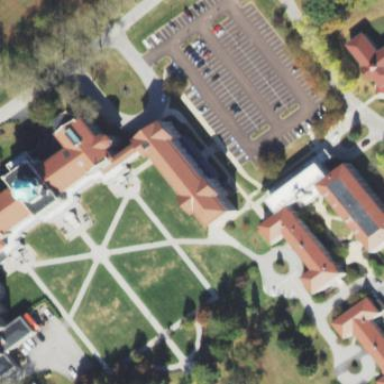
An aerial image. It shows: University building.